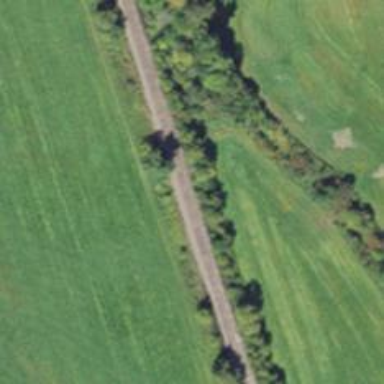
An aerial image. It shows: Railway track.